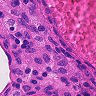
Metastatic tissue present: no